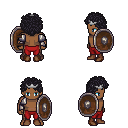
a pixel art fantasy rpg character, male body template, human, dark skin, steel arm armor, red pants, raven curly afro hairstyle, silver tiara, brown shoes, shield, four views (front, back, left, right), 2x2 character sprite sheet, small pixel art, hard edges, no anti-aliasing